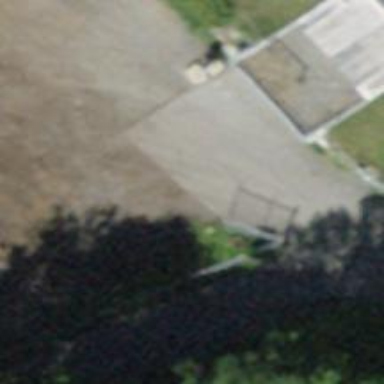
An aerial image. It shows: Gate.